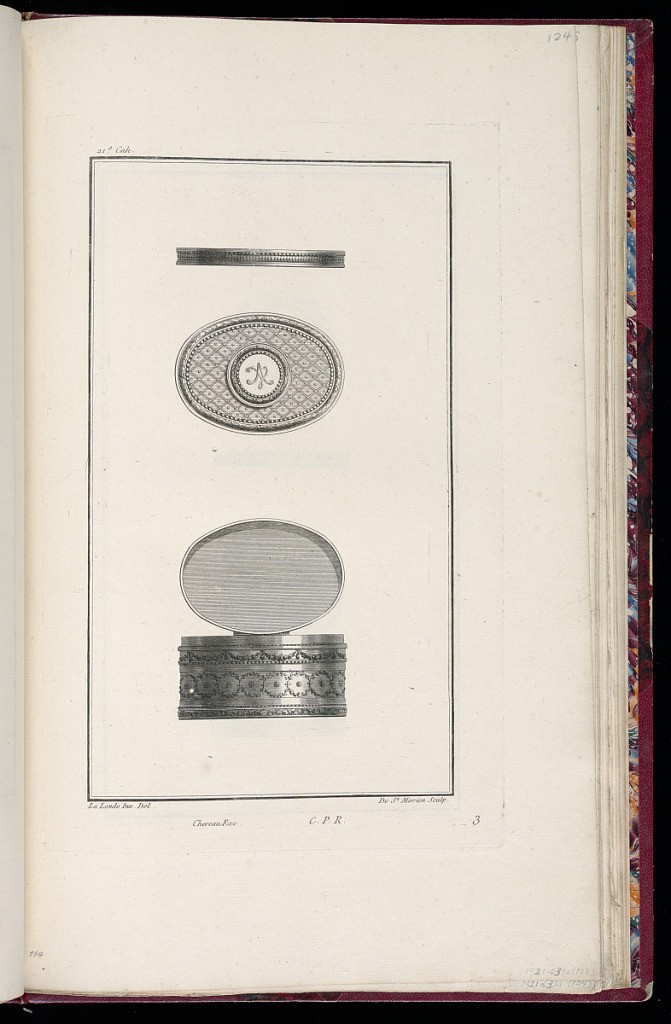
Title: Box or Snuffbox Design
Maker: Richard de Lalonde, French, active 1780–96
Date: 1775-1788
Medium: Etching on off-white laid paper
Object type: Print
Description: Design for an oval box or snuffbox showing, from top to bottom, the elevation of the lid, with wave band and bead course; a top view of the lid, with a monogram in a central rondel and a lozenge pattern with beads; and an elevation of the box, with its lid open at the hinge, featuring bands of draped garland of flowers, bead course, a guilloche of branches with rosettes within, bead course, and band of flower ornamentation. The plate is signed and numbered.